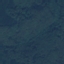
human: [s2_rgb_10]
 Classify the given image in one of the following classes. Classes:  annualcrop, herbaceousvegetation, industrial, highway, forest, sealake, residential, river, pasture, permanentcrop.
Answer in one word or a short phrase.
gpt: Forest